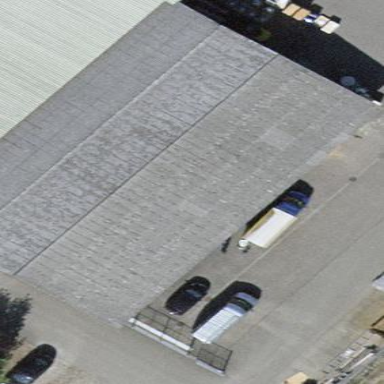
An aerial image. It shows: Industrial building.